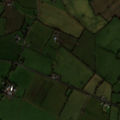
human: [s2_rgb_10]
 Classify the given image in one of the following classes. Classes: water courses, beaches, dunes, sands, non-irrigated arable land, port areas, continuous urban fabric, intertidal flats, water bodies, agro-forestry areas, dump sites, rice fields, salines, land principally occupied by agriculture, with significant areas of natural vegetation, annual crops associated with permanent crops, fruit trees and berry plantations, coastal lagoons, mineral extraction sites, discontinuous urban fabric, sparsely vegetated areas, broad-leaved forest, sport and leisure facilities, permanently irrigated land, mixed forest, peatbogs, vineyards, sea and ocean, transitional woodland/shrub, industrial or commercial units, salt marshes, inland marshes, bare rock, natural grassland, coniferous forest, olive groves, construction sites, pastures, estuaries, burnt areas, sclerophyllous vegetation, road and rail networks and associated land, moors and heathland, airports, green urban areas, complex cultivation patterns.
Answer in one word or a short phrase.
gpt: non-irrigated arable land, pastures